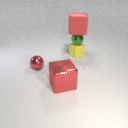
large red rubber cube above small yellow rubber cube